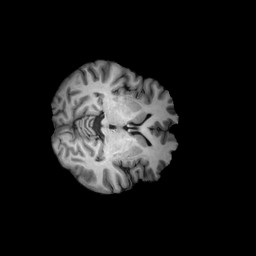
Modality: T1w
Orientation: axial
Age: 40
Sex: female
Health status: ill